Question: I want to copy and paste the below command into a command prompt in a Windows console window. However, it gives no response when I try to use or to paste the command.
Here is my command:
'''
db.newsList.insert({'headline':'Jason Day signs with Bridgestone Golf', 'content':' Twelve-time PGA TOUR winner Jason Day has signed with Bridgestone Golf to use its golf ball.', 'time':new Date(), 'comments':[{ 'userID': ObjectId("507f1f77bcf86cd799439011"), 'time':ISODate("2022-03-02T22:31:55Z"), 'comment': 'Fantistic!'}]})
'''

What I expect to happen is a successful paste of the command to run on command prompt.
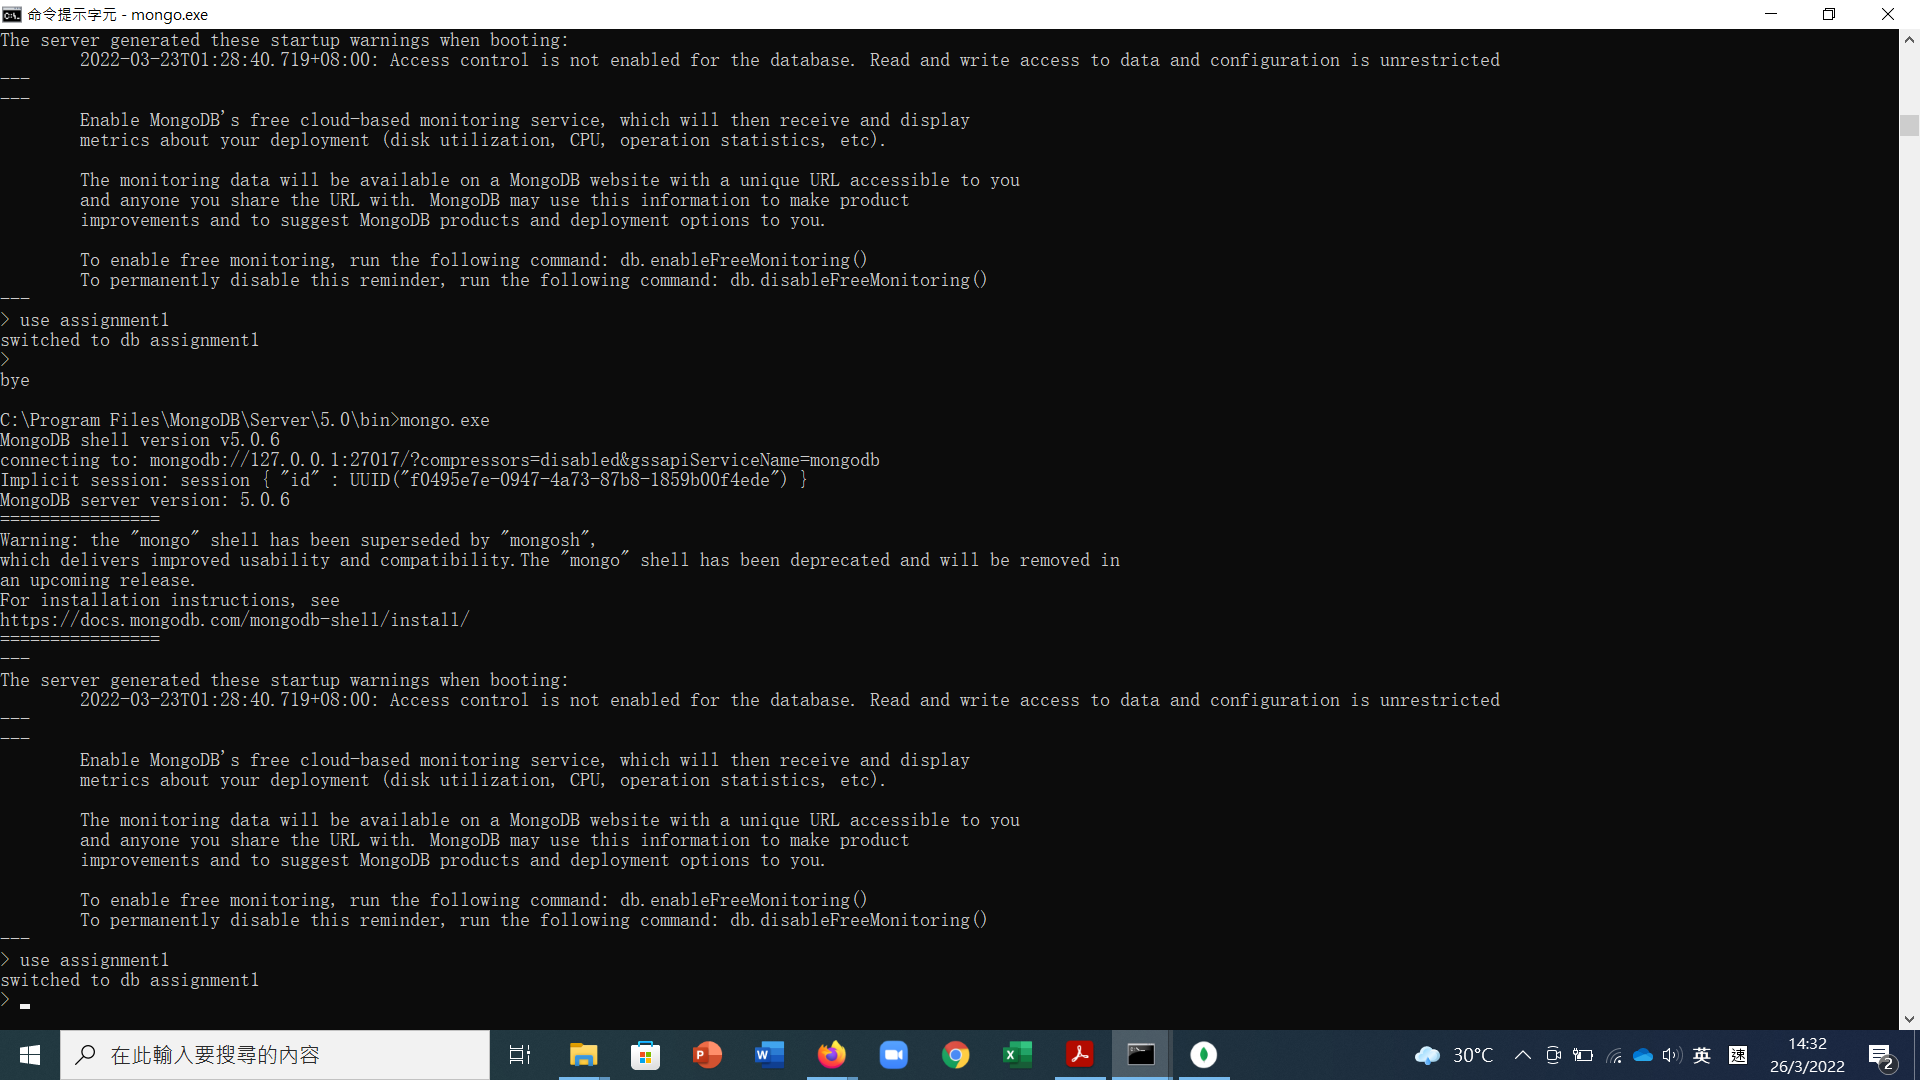
Answer: You can't use CTRL+SHIFT+C/V by default in command prompt.To enable this option:
1. Right click anywhere inside command prompt.
2. From there, go to Properties.
3. In Options tab, there is a 'Use CTRL + SHIFT + C/V as Copy/Paste', you should check it and then click 'OK'.